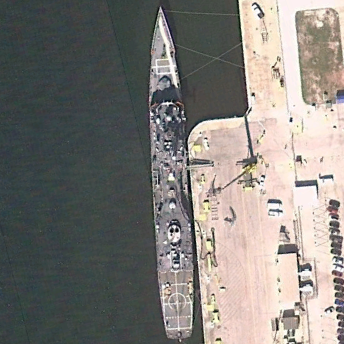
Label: cruiser